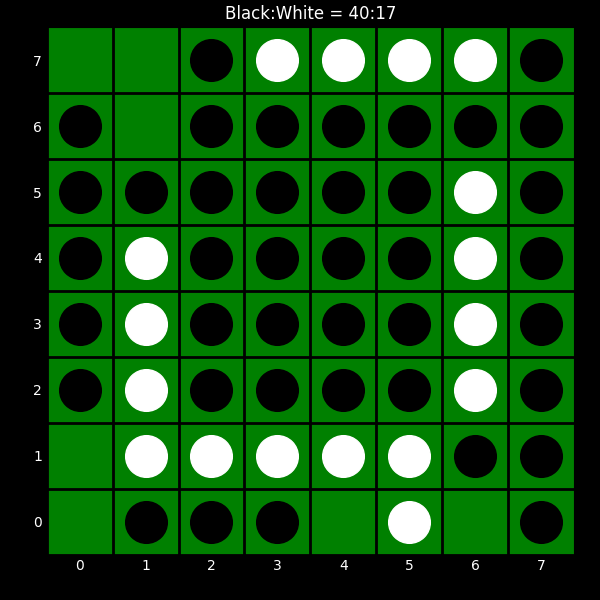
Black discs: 40
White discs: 17